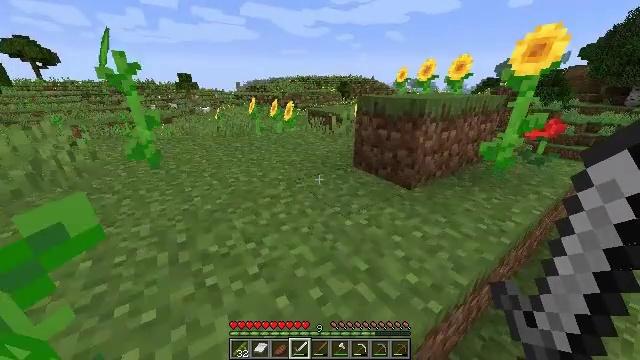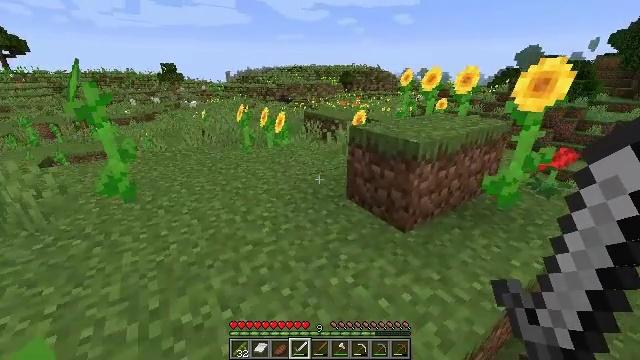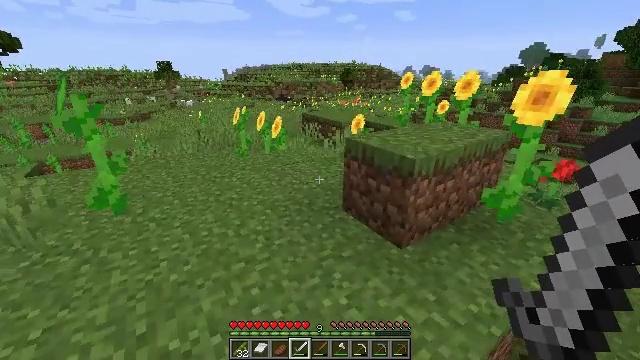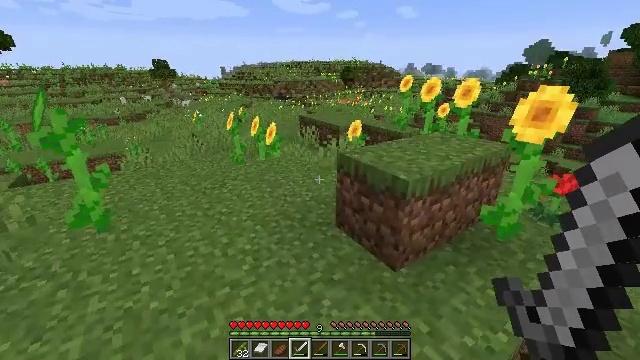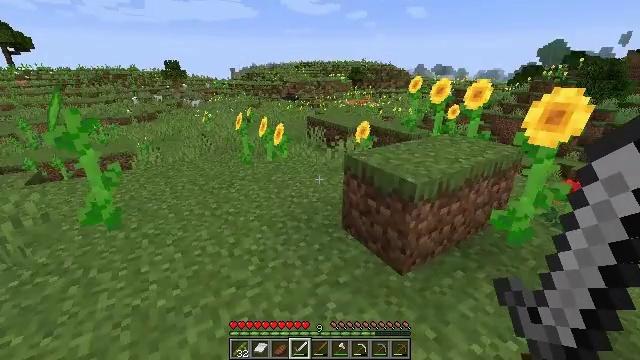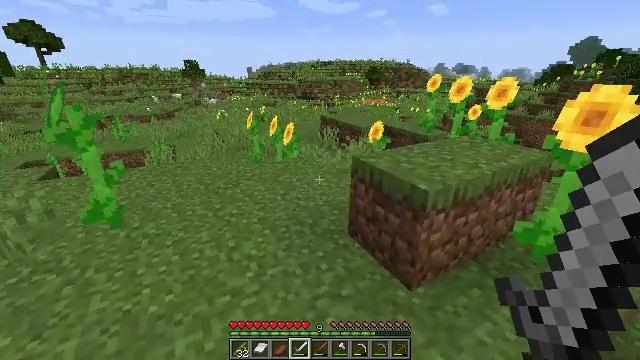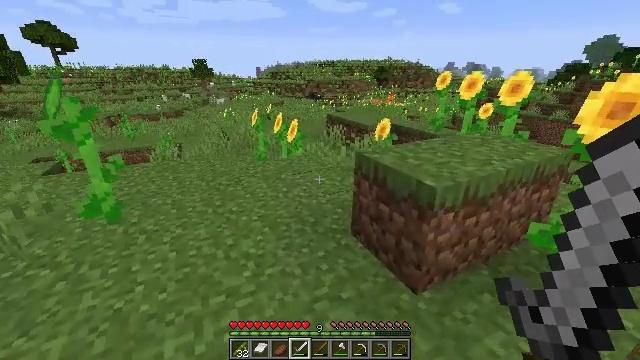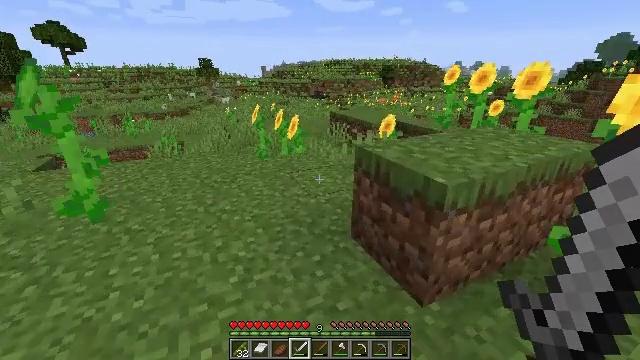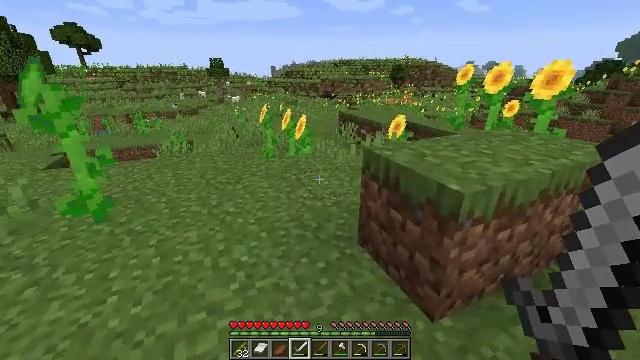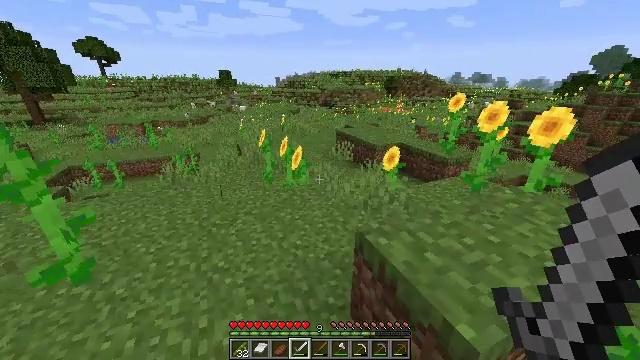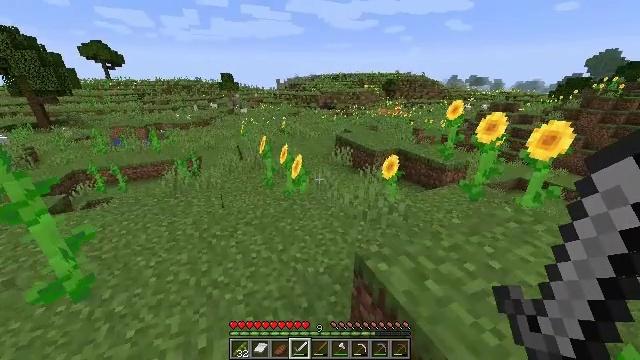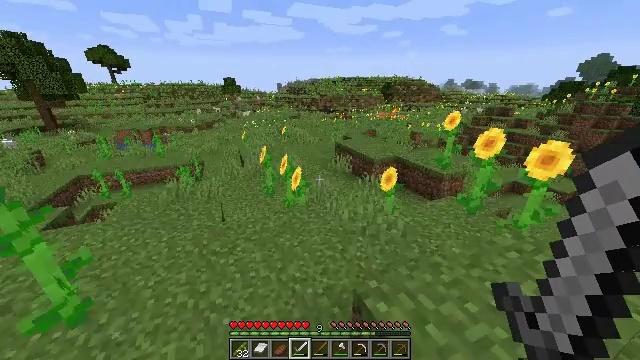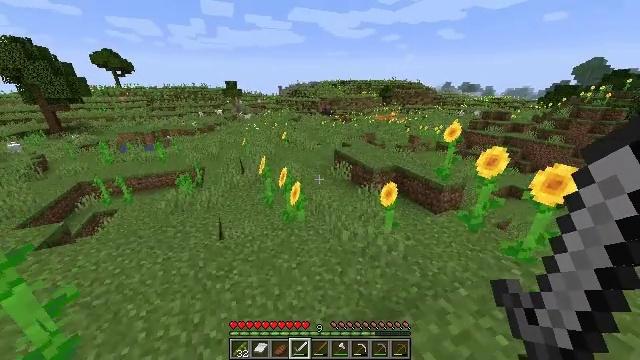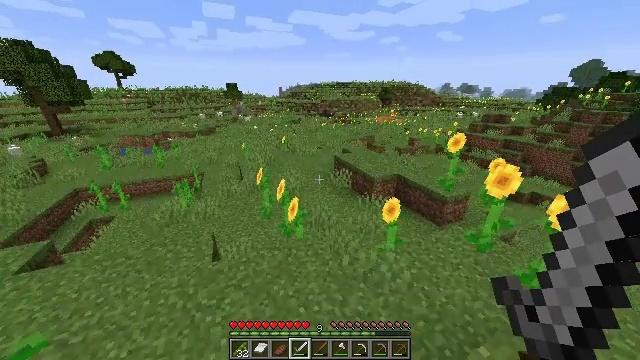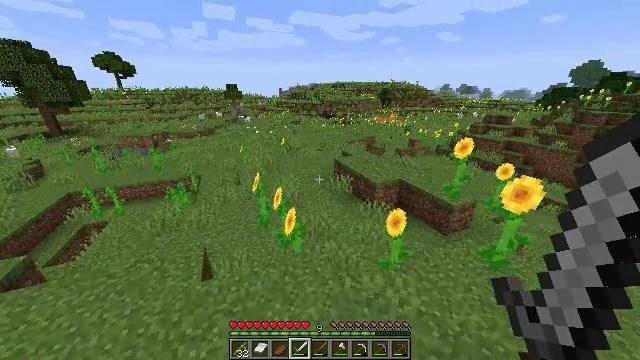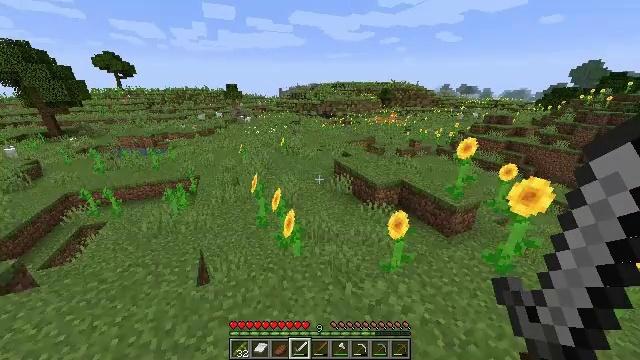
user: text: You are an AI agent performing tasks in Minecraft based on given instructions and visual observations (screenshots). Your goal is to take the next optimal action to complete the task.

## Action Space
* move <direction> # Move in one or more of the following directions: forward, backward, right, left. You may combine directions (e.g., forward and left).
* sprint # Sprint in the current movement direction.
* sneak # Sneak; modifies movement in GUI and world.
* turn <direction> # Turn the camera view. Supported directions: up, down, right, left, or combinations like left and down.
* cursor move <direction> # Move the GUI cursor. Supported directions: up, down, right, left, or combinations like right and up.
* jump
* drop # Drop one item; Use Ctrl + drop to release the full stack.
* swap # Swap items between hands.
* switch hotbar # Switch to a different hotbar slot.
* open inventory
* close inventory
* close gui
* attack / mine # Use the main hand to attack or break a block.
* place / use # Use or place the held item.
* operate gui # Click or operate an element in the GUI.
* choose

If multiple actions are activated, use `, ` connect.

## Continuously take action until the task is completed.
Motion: motion action
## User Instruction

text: Clear the sweet berry bush to collect the sweet berries.
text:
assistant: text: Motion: move forward, jump
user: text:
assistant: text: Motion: move forward, jump
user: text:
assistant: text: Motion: move forward, jump
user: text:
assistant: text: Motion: move forward, turn left, jump
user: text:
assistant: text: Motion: move forward, turn left, jump
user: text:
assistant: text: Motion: move forward, turn left, jump
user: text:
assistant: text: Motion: move forward, turn left, jump
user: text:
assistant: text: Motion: move forward, sprint, turn left, jump
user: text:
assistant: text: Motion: move forward, sprint, jump
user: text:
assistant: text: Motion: move forward, sprint, jump
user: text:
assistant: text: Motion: move forward, sprint, jump
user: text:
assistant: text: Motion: move forward, jump
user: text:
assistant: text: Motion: move forward, jump
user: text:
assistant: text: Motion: move forward, jump
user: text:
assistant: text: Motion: move forward, jump
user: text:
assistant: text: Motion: move forward, jump
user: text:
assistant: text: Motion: move forward, jump
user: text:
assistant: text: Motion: move forward, jump
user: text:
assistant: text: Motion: move forward, jump
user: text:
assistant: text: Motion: move forward, jump
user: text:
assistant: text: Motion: move forward, jump
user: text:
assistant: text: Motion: move forward, jump
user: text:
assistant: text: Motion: move forward, jump
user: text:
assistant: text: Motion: move forward, jump
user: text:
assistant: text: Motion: move forward, jump
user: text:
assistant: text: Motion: move forward, jump
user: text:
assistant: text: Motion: move forward, jump
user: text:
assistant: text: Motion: move forward, jump
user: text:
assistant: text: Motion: move forward, jump
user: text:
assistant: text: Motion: move forward, jump